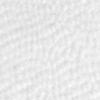
Label: no_change